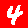
Digit: 4